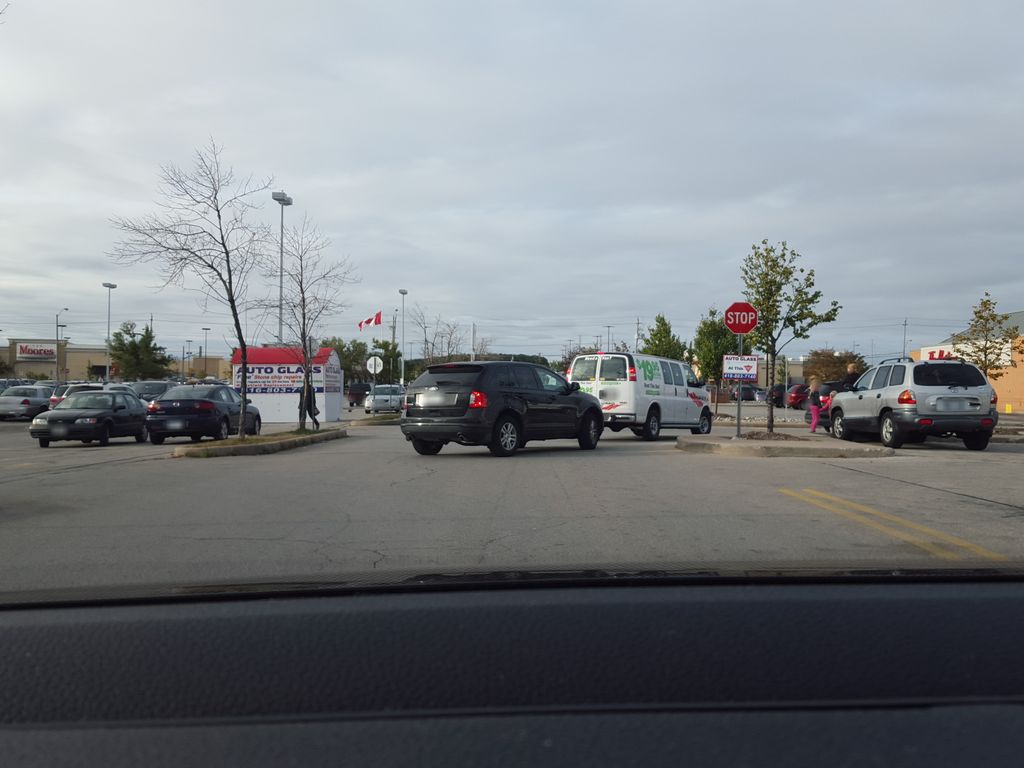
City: toronto